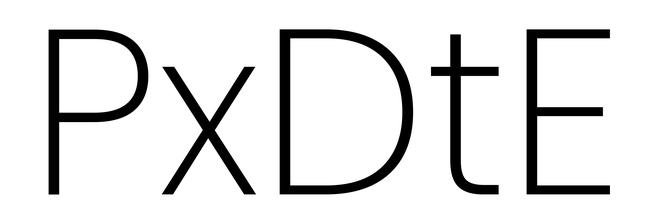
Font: Poppins-ExtraLight